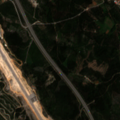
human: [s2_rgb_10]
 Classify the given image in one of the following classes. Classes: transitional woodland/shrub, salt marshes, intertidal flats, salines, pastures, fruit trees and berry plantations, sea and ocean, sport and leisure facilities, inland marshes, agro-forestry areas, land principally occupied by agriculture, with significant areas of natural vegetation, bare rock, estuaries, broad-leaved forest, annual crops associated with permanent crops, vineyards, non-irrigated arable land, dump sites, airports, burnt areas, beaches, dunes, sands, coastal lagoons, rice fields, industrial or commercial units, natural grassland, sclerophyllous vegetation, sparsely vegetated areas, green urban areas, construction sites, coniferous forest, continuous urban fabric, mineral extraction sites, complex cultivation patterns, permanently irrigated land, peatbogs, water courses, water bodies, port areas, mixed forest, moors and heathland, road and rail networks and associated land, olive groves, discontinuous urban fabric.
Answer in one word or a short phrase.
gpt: discontinuous urban fabric, airports, transitional woodland/shrub